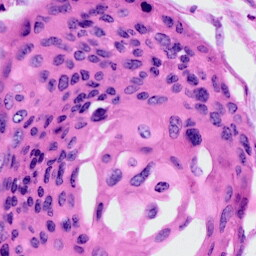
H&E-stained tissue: Cervix